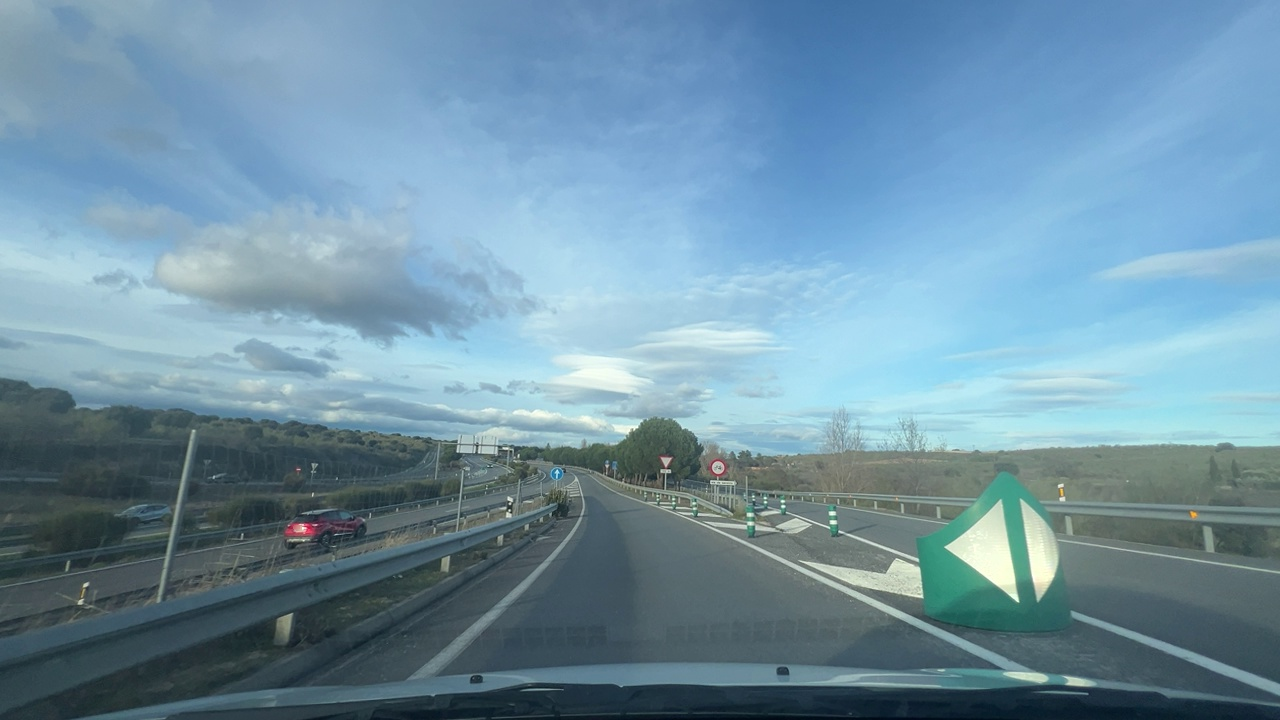
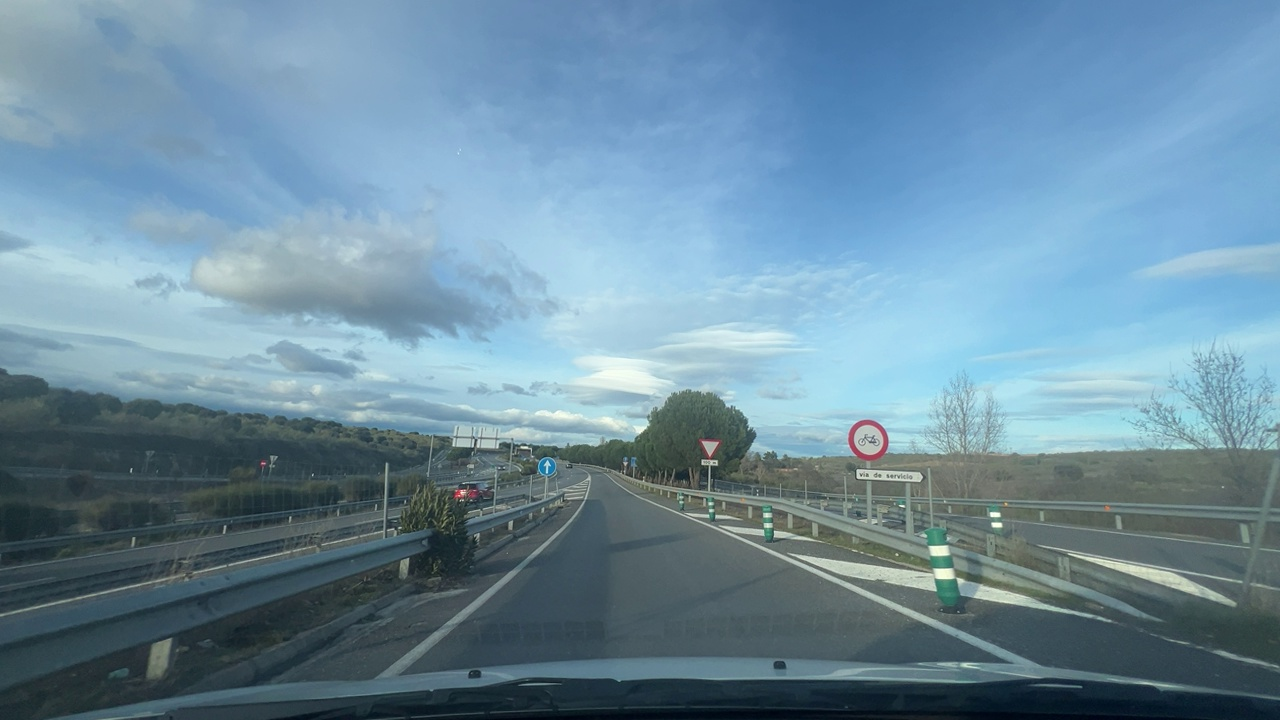
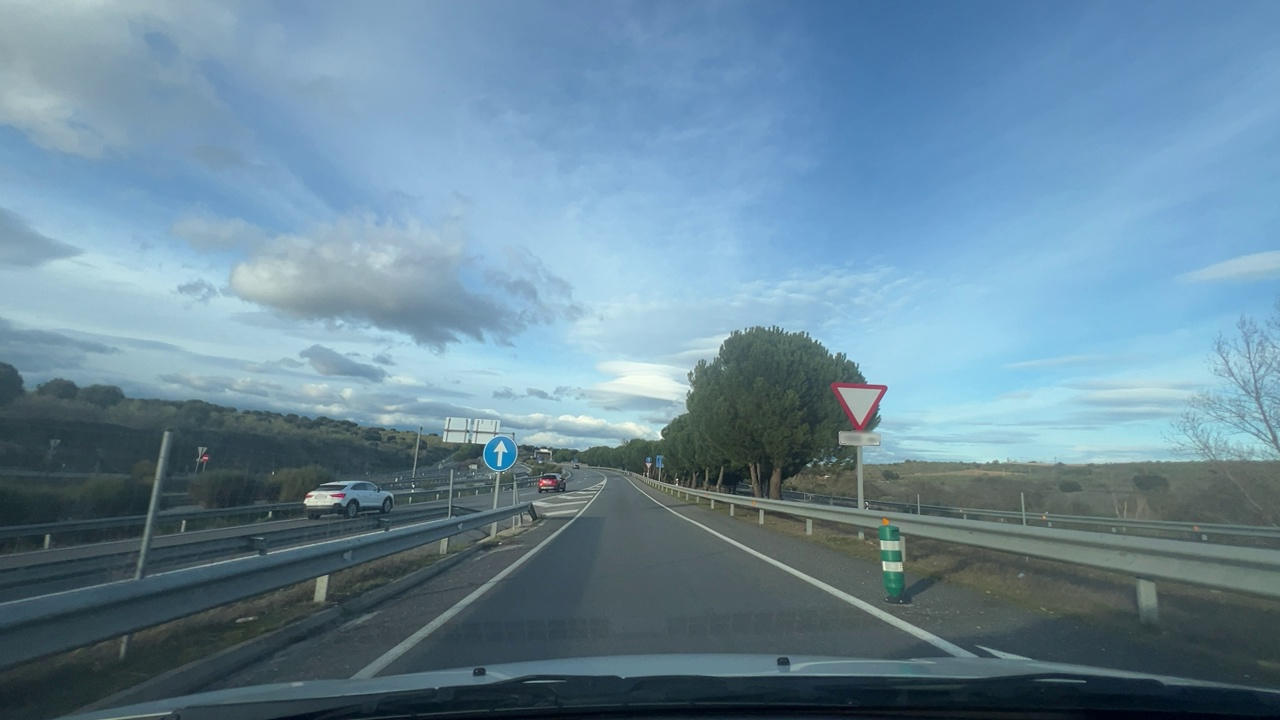
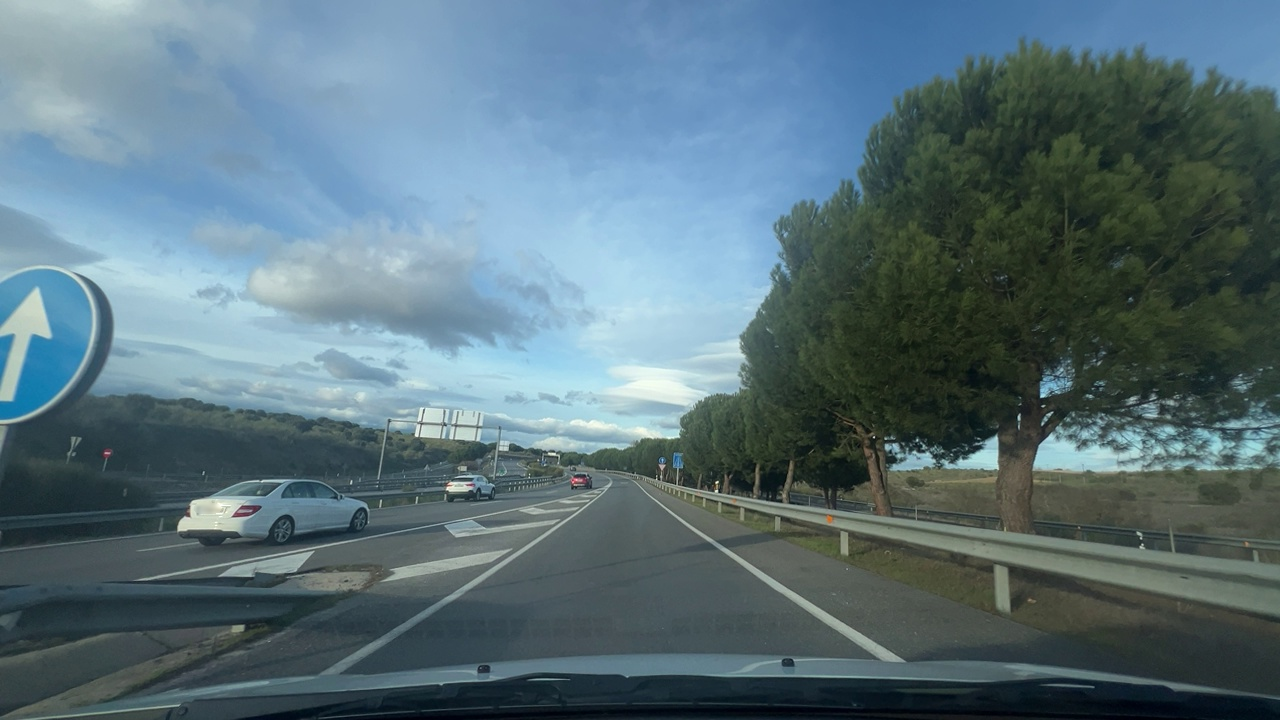
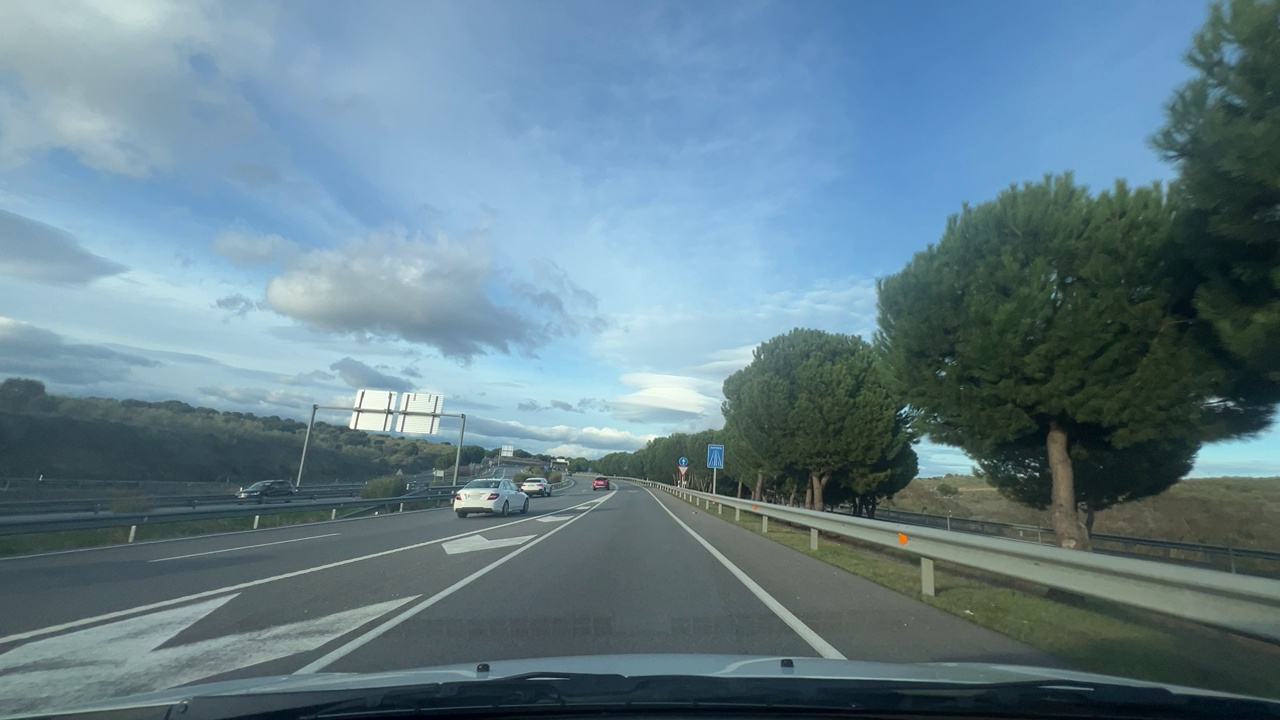
Situation: Merging lane
Question: Is the ego vehicle currently traveling within an acceleration or merge lane?
Answer: Yes
Reasoning: The lane merges into a highway indicating an acceleration lane.

Situation: Merging lane
Question: Is there an adjacent acceleration lane merging into the ego lane?
Answer: No
Reasoning: The ego lane is merging into the lane to the left

Situation: Merging lane
Question: Do the outer lane markings of an adjacent lane converge into the ego lane?
Answer: No
Reasoning: The ego lane converges into the djacent left lane indicating a merge